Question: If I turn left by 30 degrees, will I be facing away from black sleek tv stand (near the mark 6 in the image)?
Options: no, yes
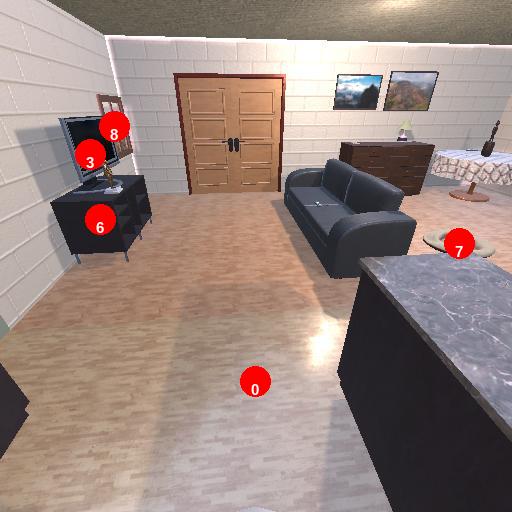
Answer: no